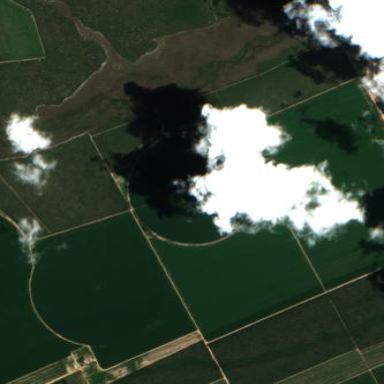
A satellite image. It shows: Farmland used for cultivating coffee crops.